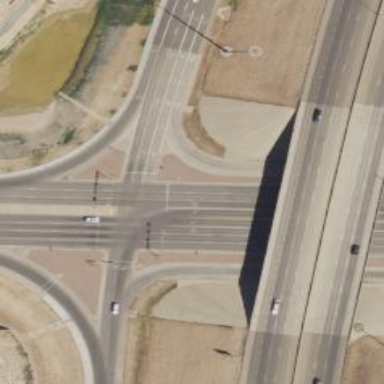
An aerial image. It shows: Secondary link road.